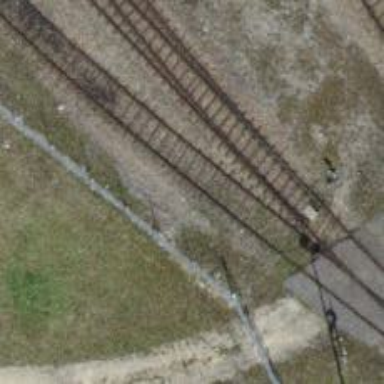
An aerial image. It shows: Railway switch with signal positioned in the track.